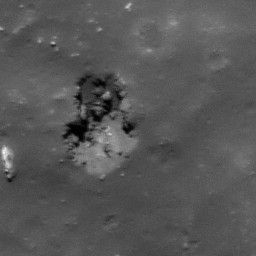
Pit: Tycho 16
Host crater: Tycho
Host type: impact_melt
Lunar coordinates: latitude -43.102, longitude 347.78